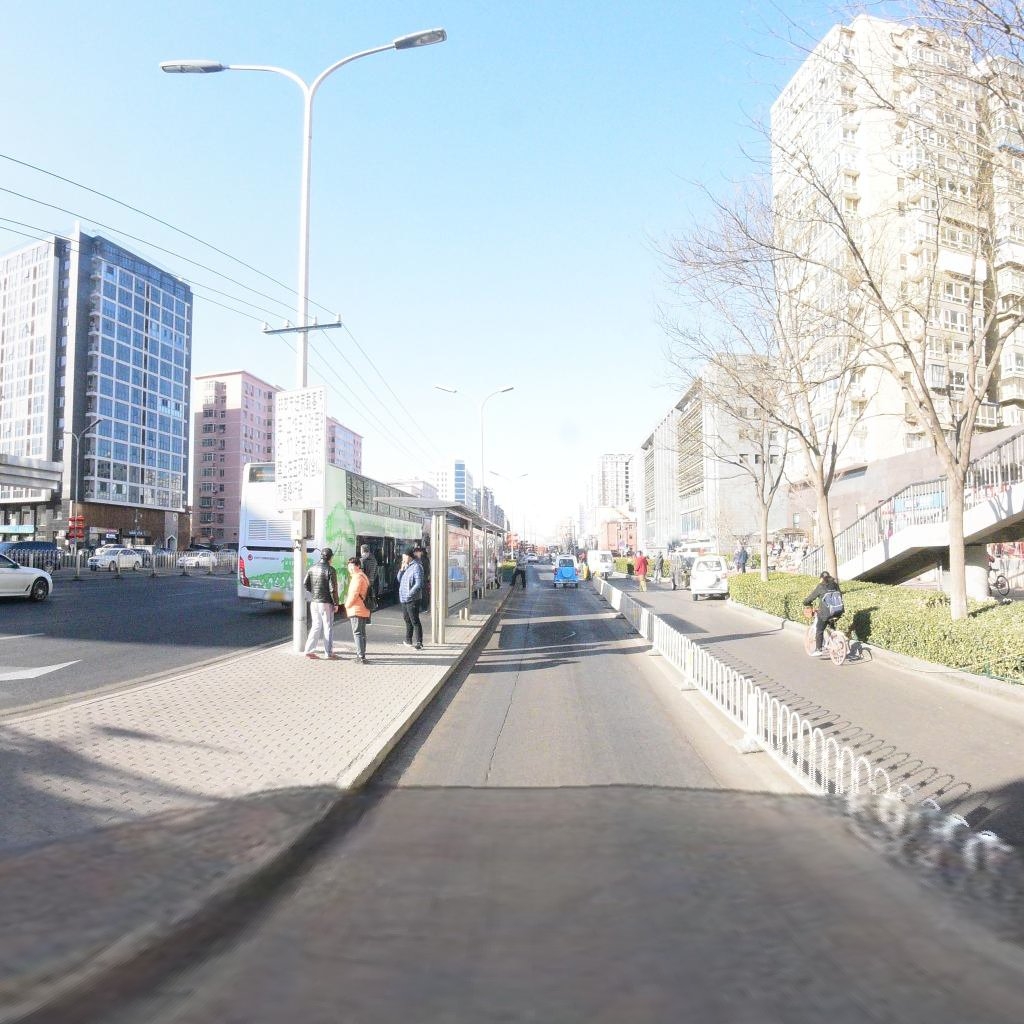
Region: Dongcheng
Road damage annotations: longitudinal crack, longitudinal crack